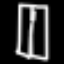
Label: pants